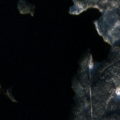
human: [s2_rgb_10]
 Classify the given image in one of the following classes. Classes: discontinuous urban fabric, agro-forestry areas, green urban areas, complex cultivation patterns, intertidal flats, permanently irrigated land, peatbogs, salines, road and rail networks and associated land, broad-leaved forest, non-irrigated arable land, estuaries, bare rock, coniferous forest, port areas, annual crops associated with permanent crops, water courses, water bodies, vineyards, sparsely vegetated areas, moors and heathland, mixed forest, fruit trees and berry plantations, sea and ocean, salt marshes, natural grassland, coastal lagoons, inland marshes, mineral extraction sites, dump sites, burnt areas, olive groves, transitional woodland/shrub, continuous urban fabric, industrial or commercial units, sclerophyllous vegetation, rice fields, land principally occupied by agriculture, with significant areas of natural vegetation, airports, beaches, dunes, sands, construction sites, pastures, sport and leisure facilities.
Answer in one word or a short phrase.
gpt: coniferous forest, mixed forest, water bodies